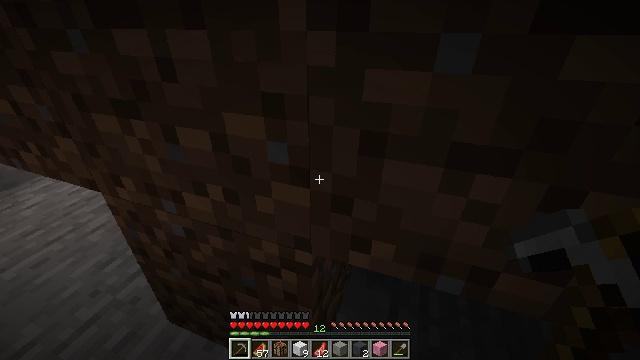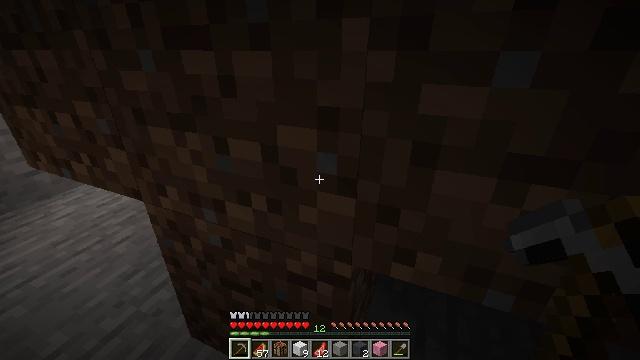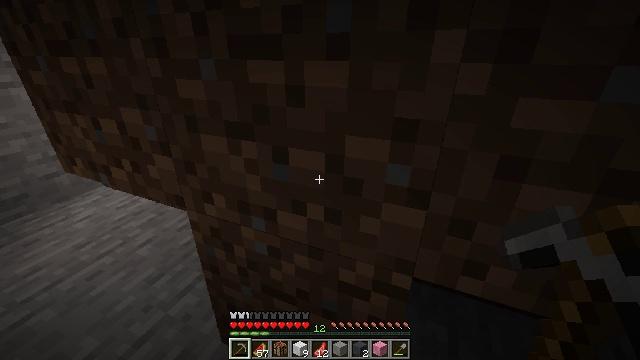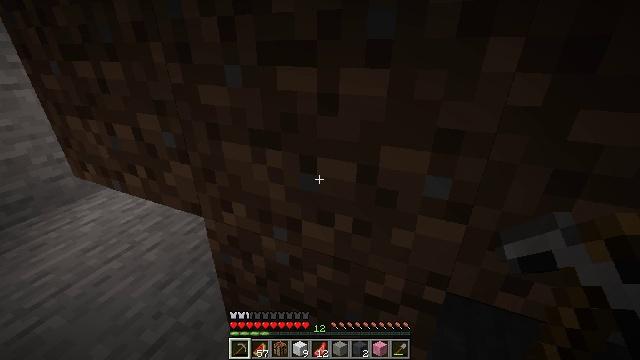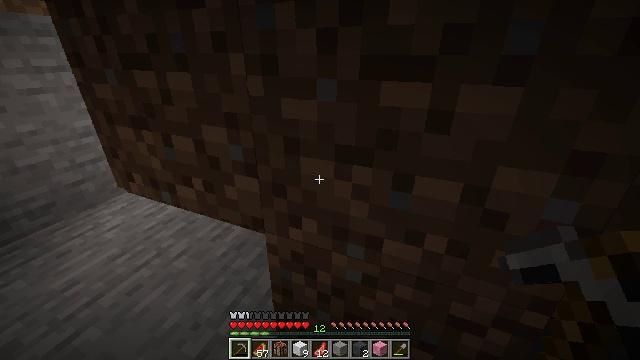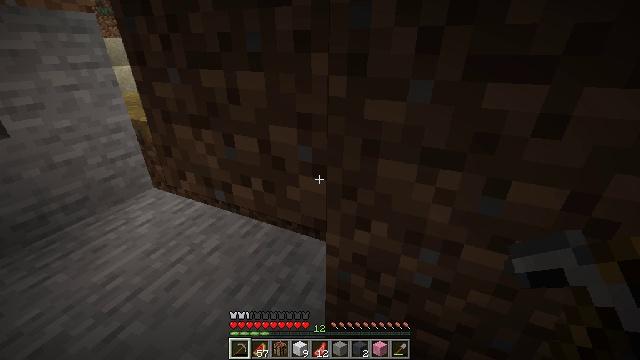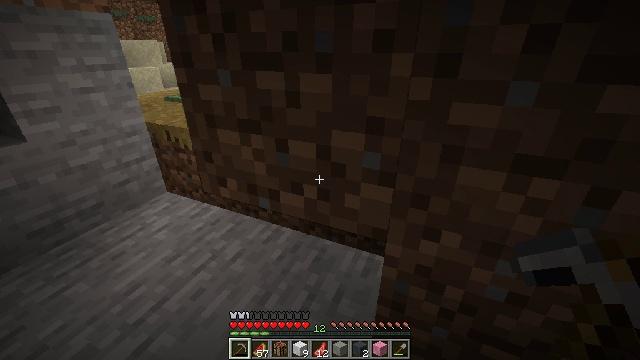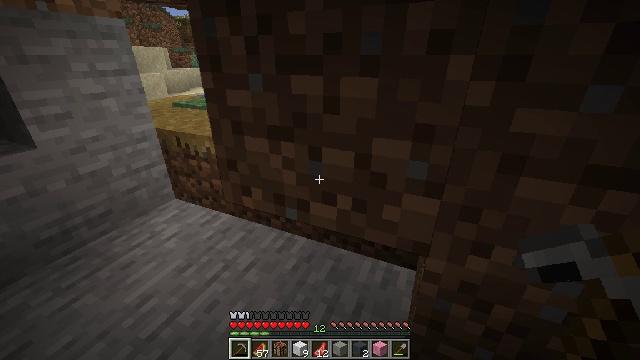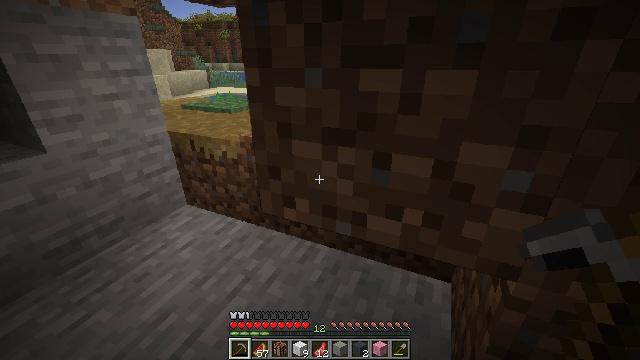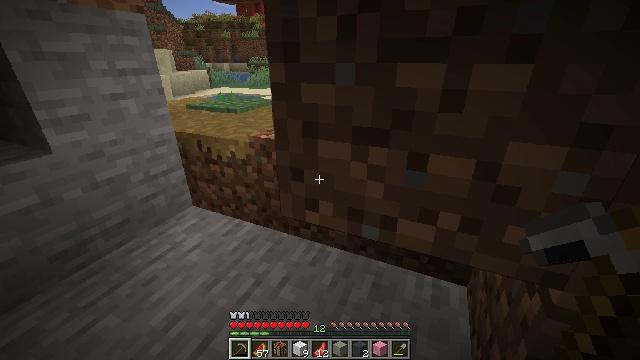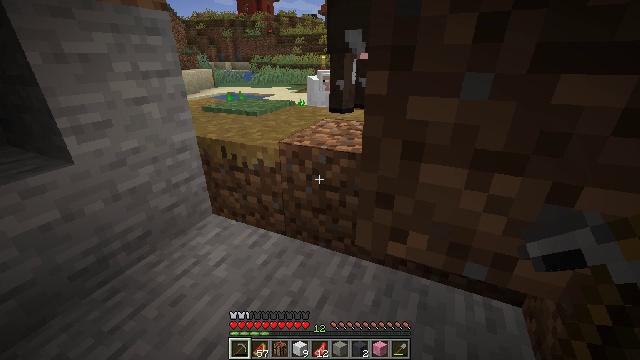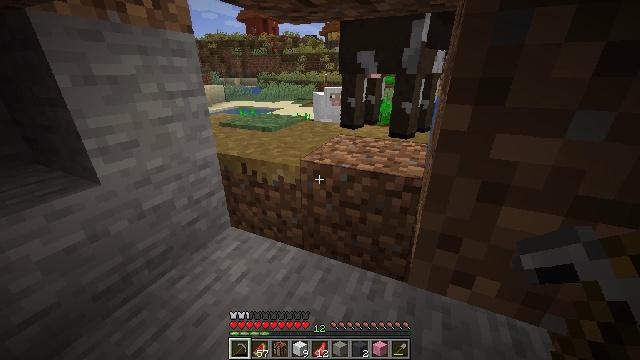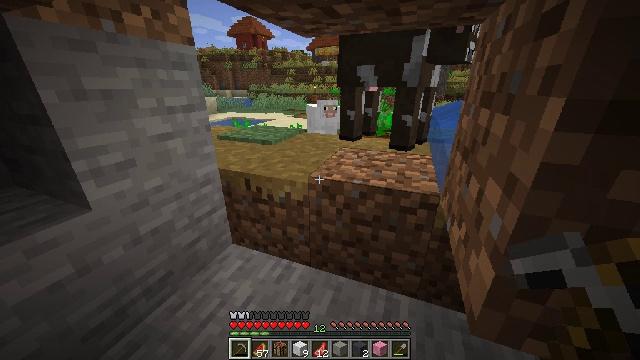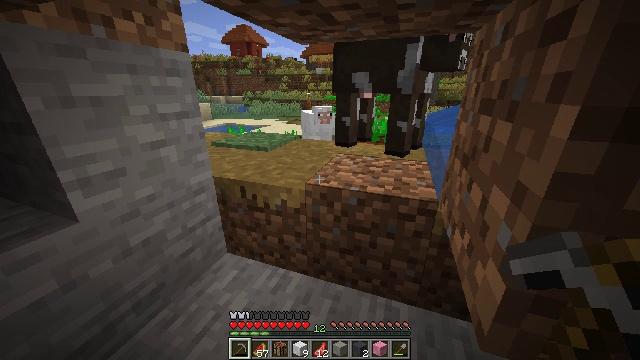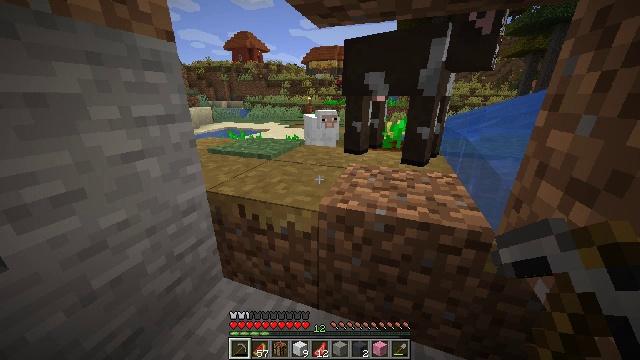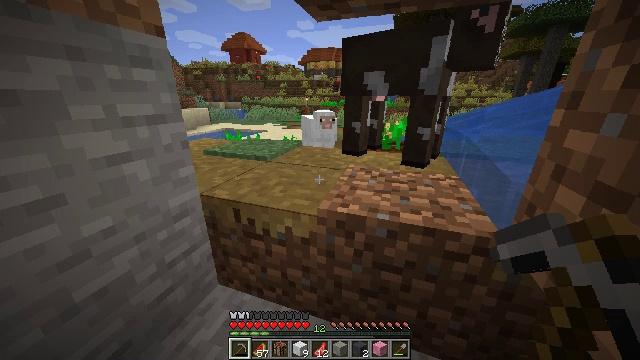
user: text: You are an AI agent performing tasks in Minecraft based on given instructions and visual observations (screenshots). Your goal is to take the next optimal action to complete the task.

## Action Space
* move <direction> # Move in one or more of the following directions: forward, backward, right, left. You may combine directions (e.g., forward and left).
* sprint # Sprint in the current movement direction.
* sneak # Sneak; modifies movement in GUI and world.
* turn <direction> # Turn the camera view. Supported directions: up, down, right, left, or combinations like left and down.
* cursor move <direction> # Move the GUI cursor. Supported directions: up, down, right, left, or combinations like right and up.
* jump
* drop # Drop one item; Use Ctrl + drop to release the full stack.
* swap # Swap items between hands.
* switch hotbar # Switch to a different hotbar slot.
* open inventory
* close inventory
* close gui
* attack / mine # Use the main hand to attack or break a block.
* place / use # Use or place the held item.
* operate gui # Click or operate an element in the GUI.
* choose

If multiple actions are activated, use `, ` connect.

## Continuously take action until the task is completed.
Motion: motion action
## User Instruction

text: Attack the white wool to collect it.
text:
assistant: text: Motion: move left, turn left and up
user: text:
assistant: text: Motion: move left
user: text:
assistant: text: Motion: move left
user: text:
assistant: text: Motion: move left
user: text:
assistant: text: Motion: move left, turn left
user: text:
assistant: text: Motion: move forward and move left
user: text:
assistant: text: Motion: move forward and move left, turn up
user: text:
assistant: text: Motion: move forward and move left
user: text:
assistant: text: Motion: move left
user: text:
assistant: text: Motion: move forward and move left
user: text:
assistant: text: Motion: move forward and move left, turn up
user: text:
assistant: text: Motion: move forward and move left, turn right and up
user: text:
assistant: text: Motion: move forward, turn right and up
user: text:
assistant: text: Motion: move forward
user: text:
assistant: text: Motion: move forward
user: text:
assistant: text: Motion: move forward
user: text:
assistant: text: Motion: move forward
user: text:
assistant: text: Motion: move forward, turn up, jump
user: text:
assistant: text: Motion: move forward, turn up, jump
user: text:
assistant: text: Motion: move forward, turn left and up, jump
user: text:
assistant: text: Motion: move forward, jump
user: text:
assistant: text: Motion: move forward, jump
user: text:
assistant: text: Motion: move forward, turn right, jump
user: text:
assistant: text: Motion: move forward
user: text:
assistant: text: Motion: move forward
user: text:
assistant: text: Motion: move forward
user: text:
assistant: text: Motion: move forward and move right, turn left
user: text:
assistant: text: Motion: move right, turn left
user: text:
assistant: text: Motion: move right
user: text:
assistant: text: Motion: move forward and move right, turn left, jump